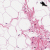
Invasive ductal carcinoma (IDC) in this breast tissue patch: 0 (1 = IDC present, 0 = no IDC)